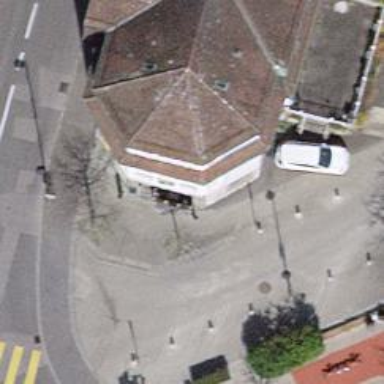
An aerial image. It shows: Restaurant.